Question: Using datatables on my project. Got several questions about it
Please take a look at <URL>

1. Used tabletools plug-in to create new buttons in instrument panel. But why "Show xx entry" drop-down list hidden? How can I unhide it? Take a look at default table You'll see what I mean by "Show xx entry" drop-down list.
2. Head rows moved to the left. They are not staying at right place. For Ex. 1 must be under Item No and so on. How can I fix it?
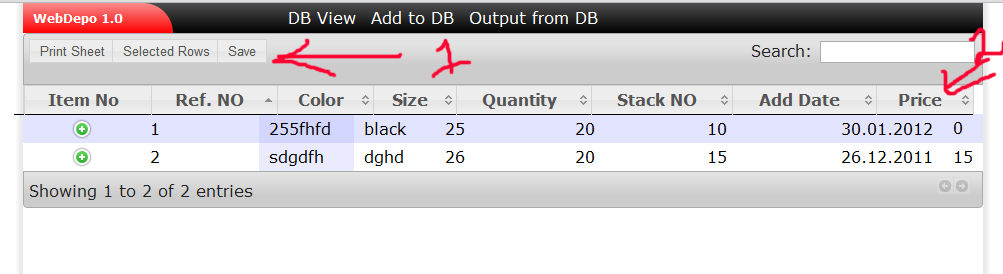
Answer: Looking at the page source, the header row:
'''
<tr> <th>Item No</th>
'''
You don't have a header column above the green button, so they are all off by one.